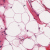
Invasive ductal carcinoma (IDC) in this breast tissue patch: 0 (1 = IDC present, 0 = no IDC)